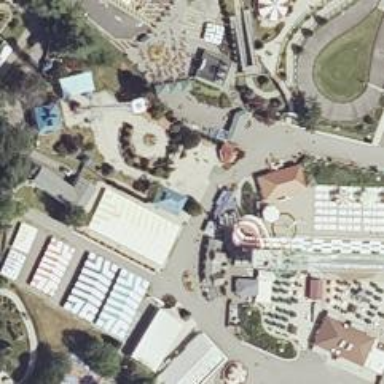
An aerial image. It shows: Water slide attraction.